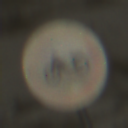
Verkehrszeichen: VerbotMofas
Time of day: MorningAfternoon
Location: Outdoor (Beach)
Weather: PartlyCloudy
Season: NotSpecified
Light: Natural